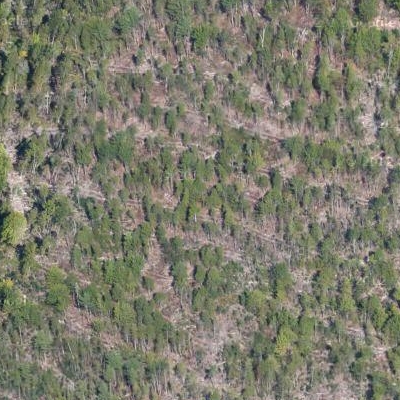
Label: eForest